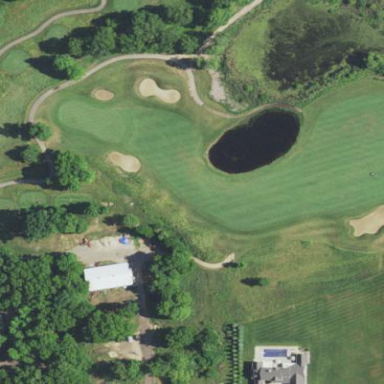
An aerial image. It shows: Grassy area designated as golf fairway.